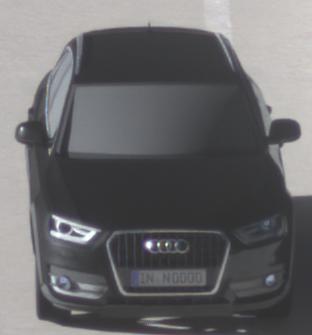
Make: Audi
Model: Q3 1.4 TFSI
Detailed model: Q3 (8U)
Model produced from: 2013/07
Model produced until: 2014/10
Doors: 5
Color: black
Road condition: dry road
Daytime: morning or afternoon
Contrast: high contrast